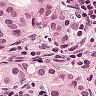
Metastatic tissue present: yes